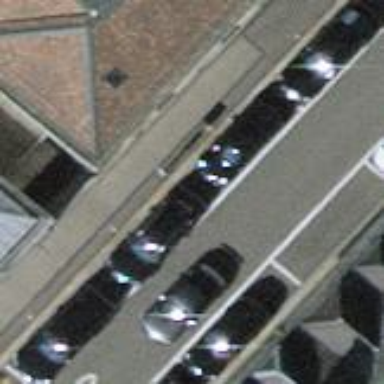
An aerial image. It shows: Parking lane area.